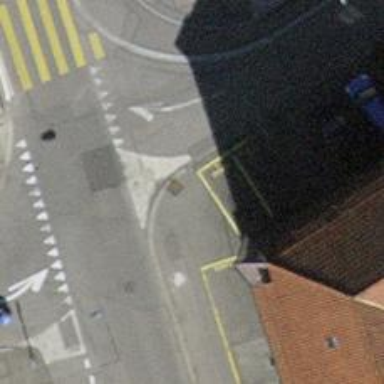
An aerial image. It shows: Kerb barrier.